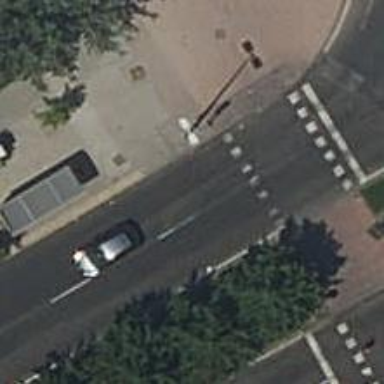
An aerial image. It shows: Crossing with traffic signals.